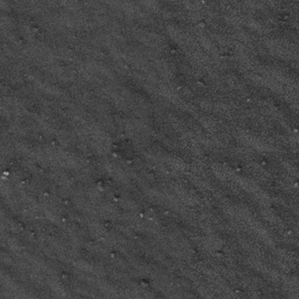
Label: frost